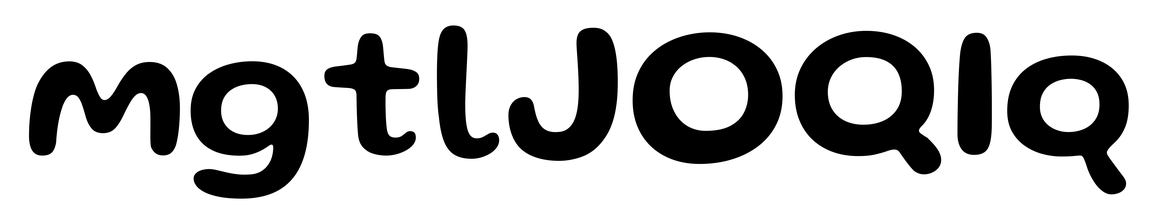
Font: Gluten_Medium